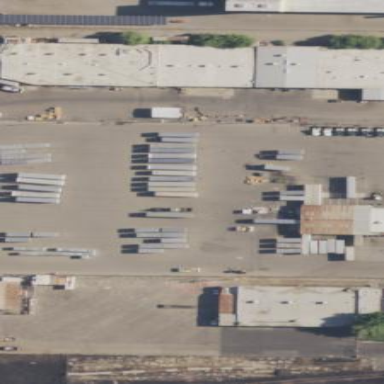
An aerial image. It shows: Industrial area.